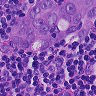
Metastatic tissue present: yes